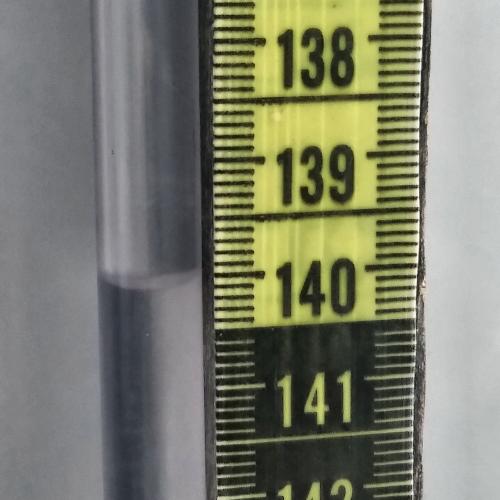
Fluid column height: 140.0 cm